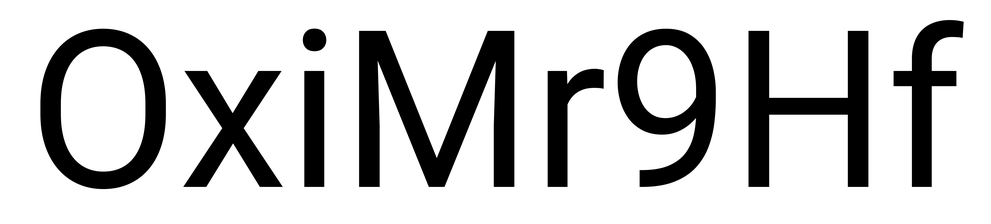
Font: Roboto_Regular